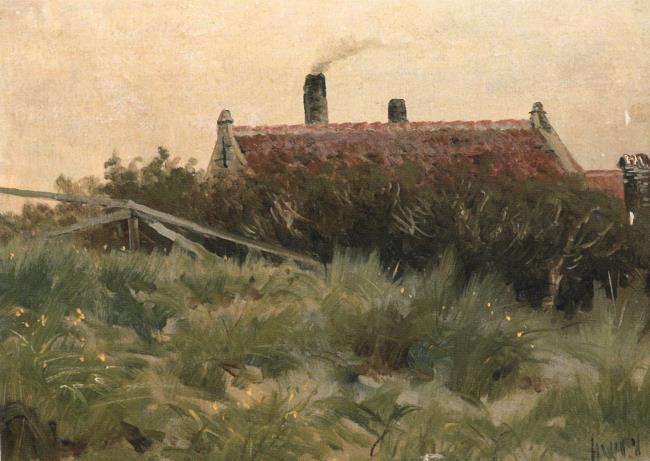
Title: House in the dunes, Scheveningen
Artist: Hendrik Willem Mesdag
Earliest date: 1865
Latest date: 1915
Genre: painting
Iconography: Pomander
Keywords: dune landscape, house, rail fence, chimney